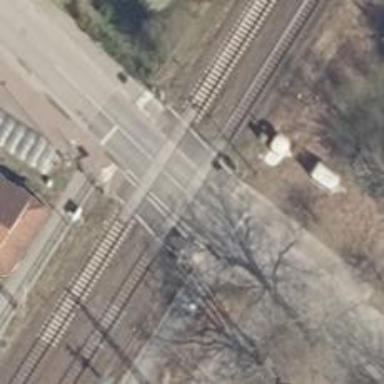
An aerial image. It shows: Level railway crossing with flashing lights. The barrier at the crossing is of the double half type.